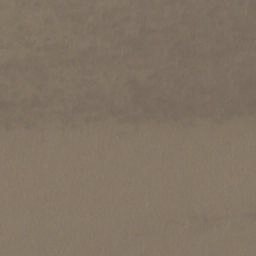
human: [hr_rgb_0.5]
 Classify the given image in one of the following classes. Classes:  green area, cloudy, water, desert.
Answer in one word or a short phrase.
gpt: cloudy